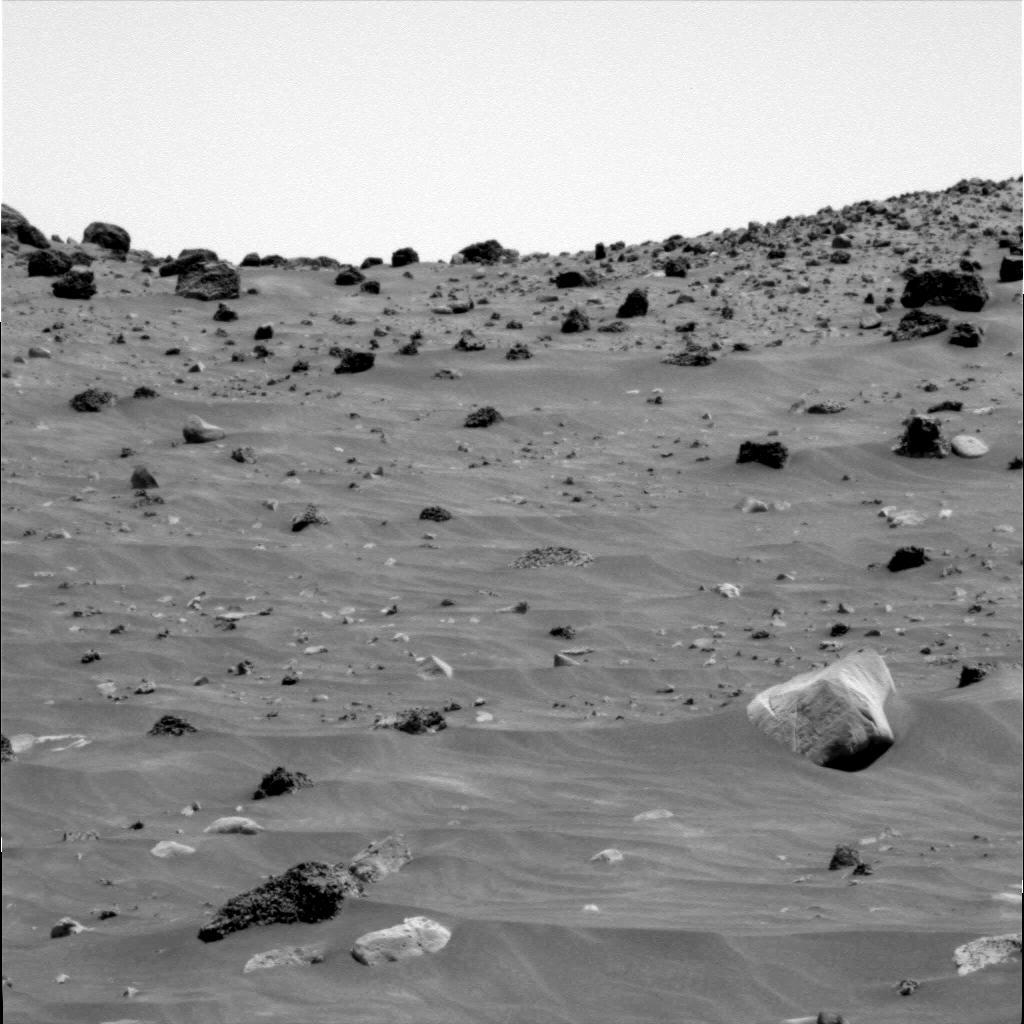
Terrain classes present: Bedrock, Gravel / Sand / Soil, Rock, Shadow, Sky / Distant Mountains